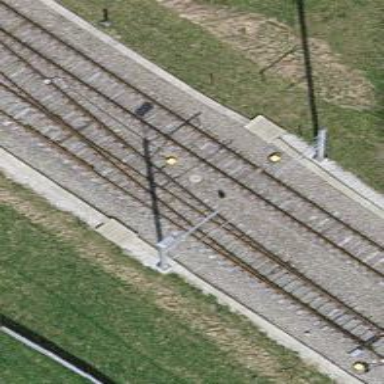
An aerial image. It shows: Railway switch.